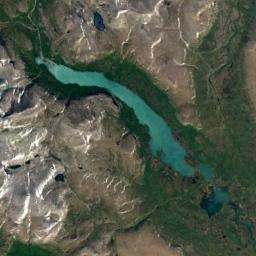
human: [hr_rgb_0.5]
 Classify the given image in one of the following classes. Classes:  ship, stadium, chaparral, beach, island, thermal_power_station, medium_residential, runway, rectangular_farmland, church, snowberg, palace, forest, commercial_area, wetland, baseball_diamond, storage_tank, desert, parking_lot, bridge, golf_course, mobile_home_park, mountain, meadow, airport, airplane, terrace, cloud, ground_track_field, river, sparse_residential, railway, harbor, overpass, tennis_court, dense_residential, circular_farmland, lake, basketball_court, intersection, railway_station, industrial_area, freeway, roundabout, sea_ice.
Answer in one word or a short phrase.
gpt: lake